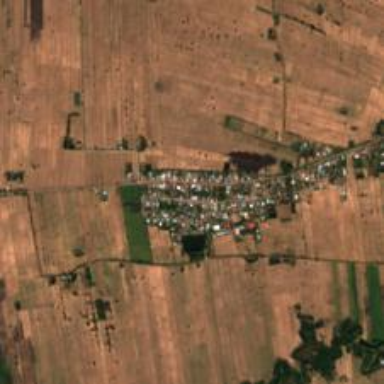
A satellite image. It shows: Village.